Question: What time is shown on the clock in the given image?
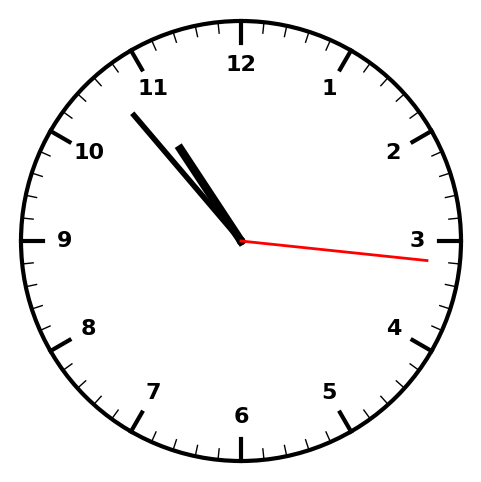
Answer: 10:53:16